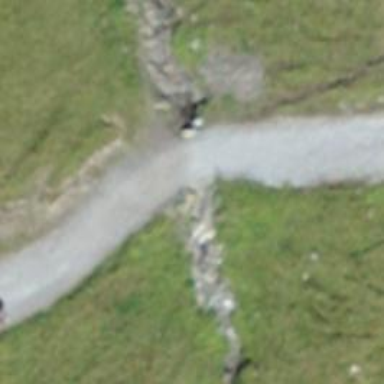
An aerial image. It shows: Stone track road with bridge. The tracktype is grade1.